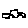
Label: car